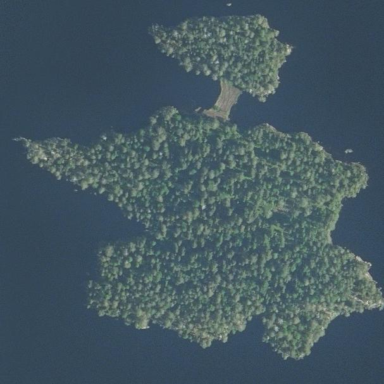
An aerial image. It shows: Islet.